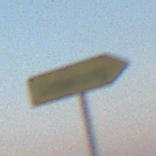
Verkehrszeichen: UmleitungswegweiserRechtsweisend
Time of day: SunriseSunset
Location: Outdoor (Nature)
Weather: Clear
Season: NotSpecified
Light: Natural